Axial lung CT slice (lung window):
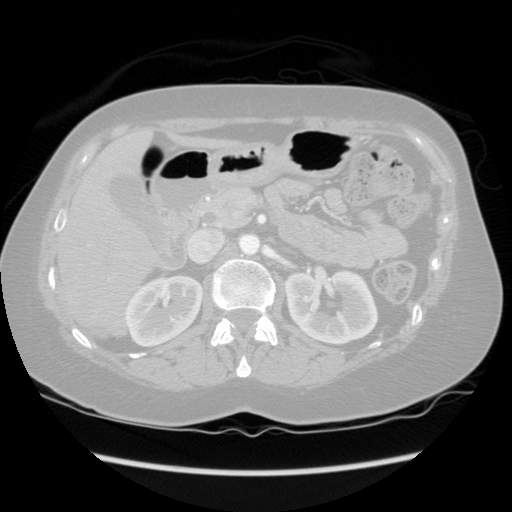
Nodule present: no